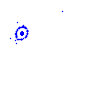
Particle: kaon